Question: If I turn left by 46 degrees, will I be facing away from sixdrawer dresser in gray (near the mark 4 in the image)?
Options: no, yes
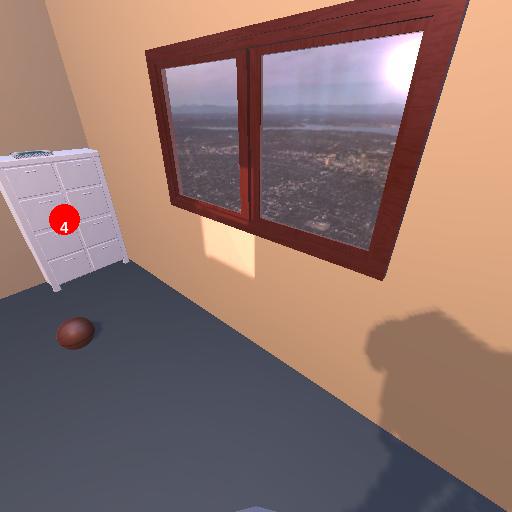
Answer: no